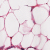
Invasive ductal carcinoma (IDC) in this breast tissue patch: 0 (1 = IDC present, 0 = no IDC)